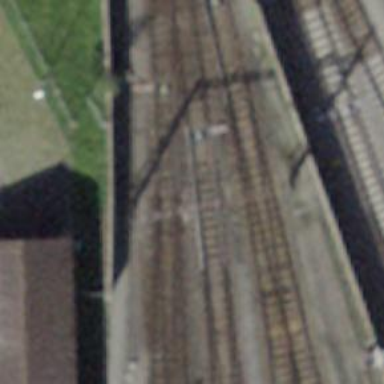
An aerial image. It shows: Railway switch.